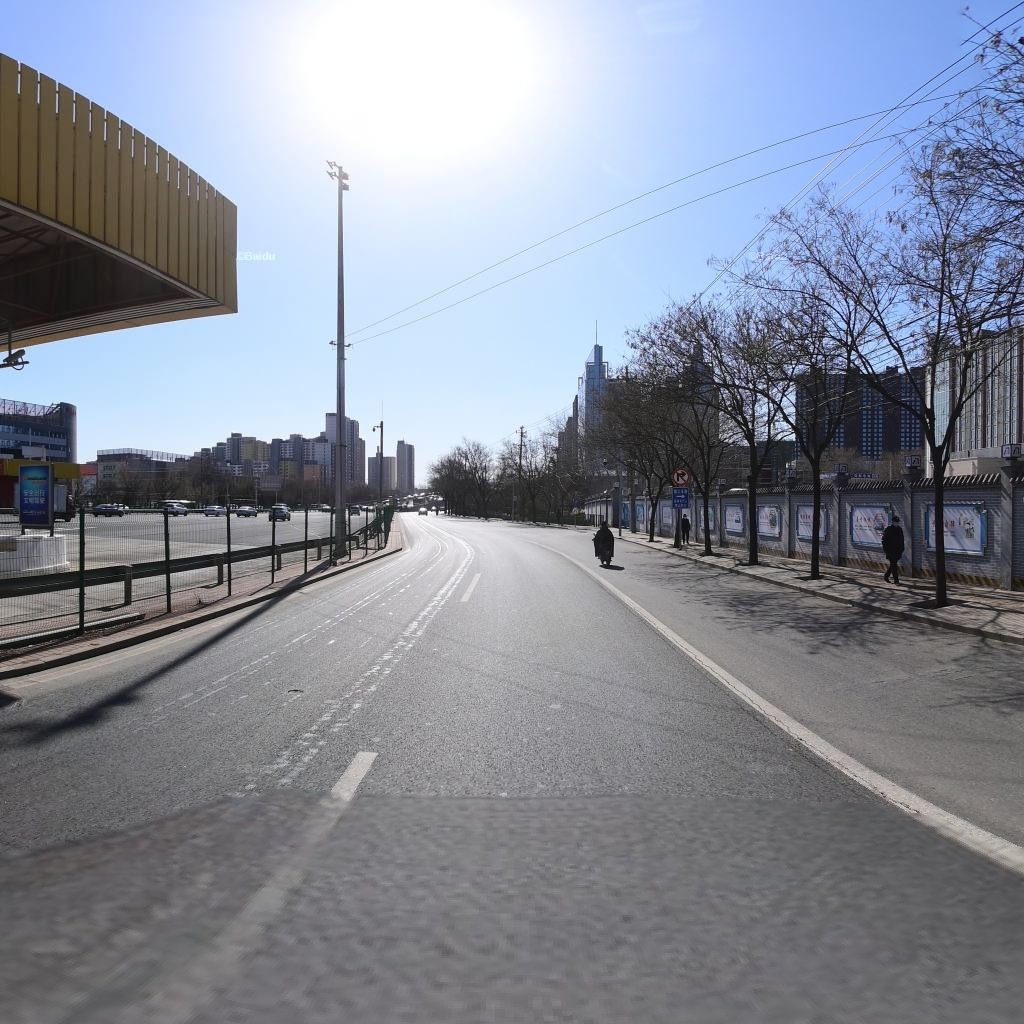
Region: Haidian
Road damage annotations: pothole, longitudinal crack